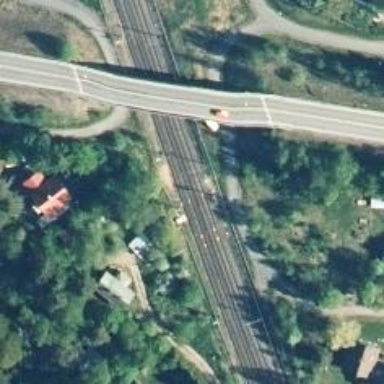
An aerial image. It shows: Railway track with continuous electrified contact lines.